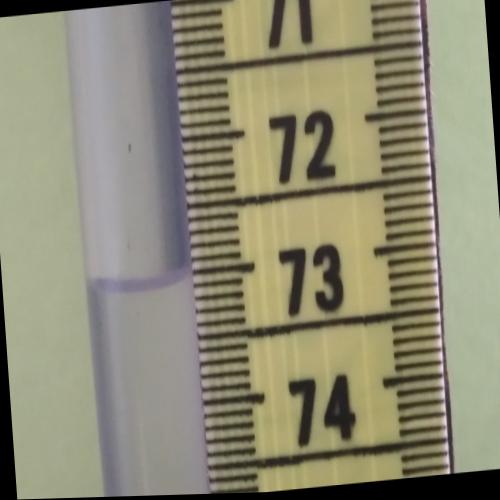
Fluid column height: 73.0 cm